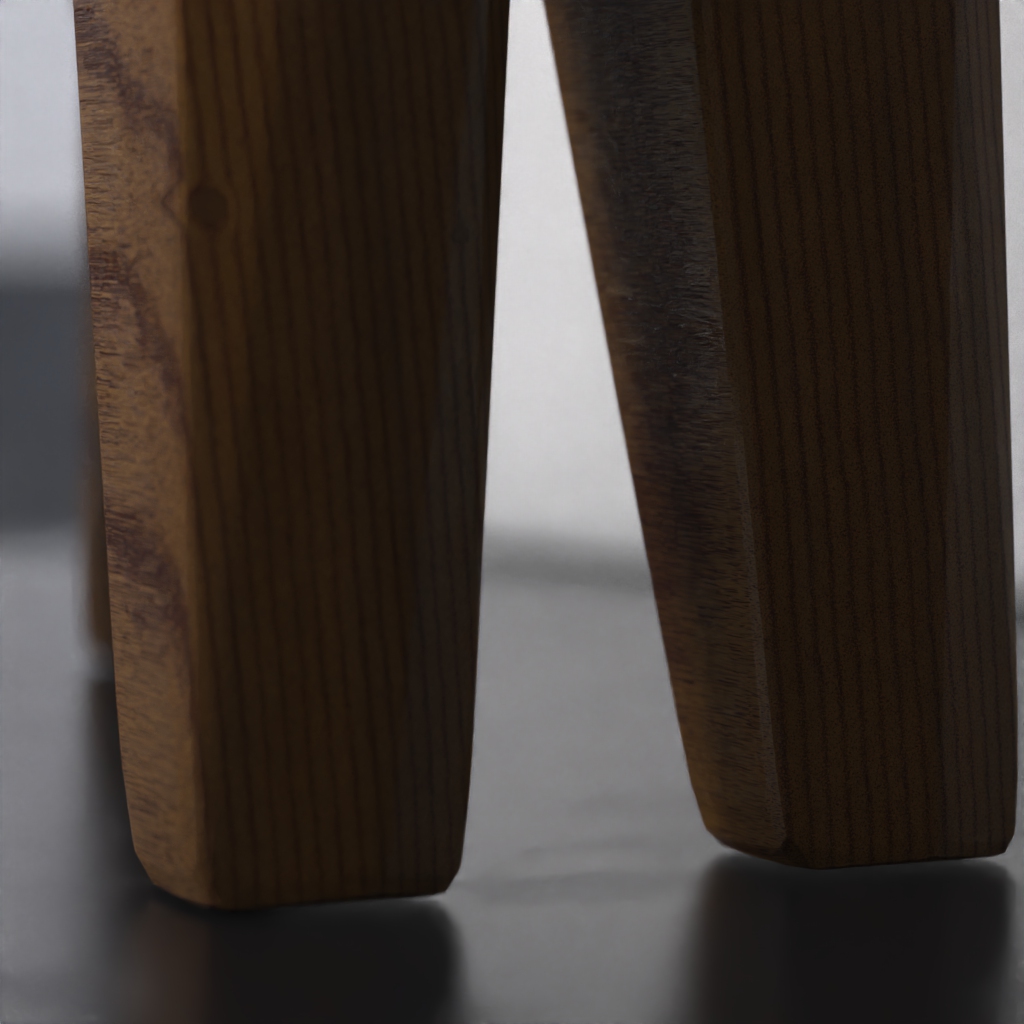
A high quality rendering of a dalahest_oak dalecarlian horse figurine made of varnished dark oak standing on a dark bathroom counter in an a clothing store with cold dimmed artificial lighting,extreme close-up from rear hind leg, macro, 150 mm, f 16, bokeh